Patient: sex M, age 48
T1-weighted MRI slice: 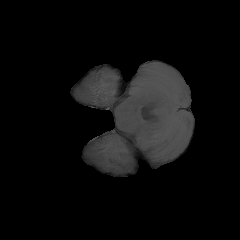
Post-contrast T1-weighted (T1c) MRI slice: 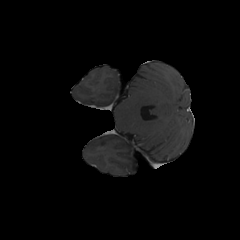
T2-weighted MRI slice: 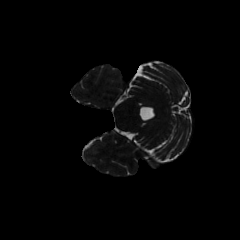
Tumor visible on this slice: no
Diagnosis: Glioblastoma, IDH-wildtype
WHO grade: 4